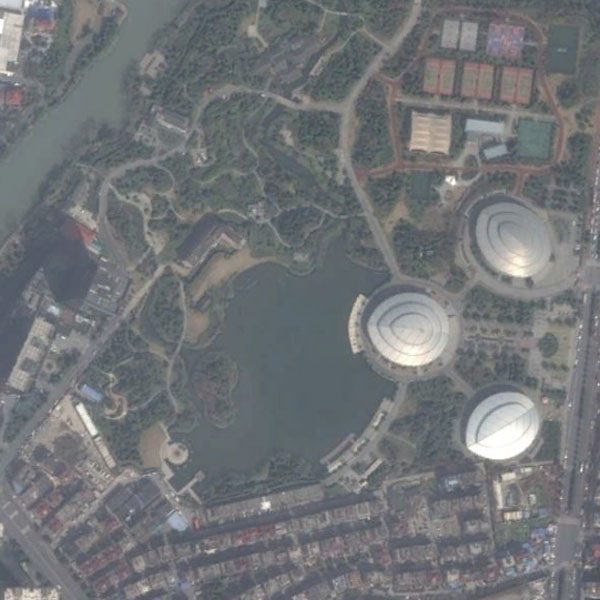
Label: Park